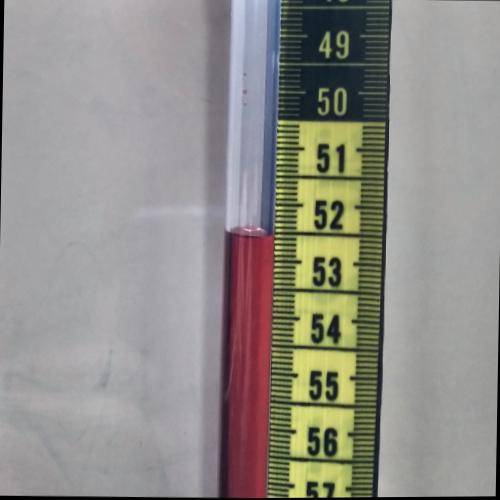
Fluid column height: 52.5 cm